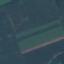
Land use / land cover class: AnnualCrop